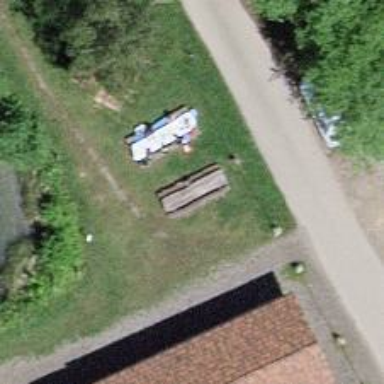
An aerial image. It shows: Picnic table located in leisure land area.